Question: Count the number of objects in the diagram.
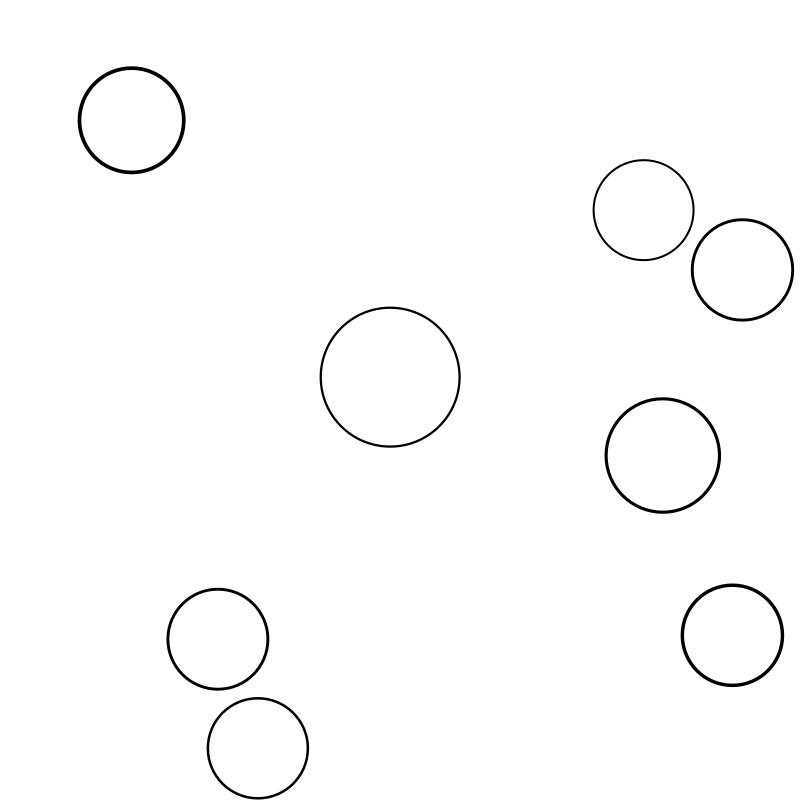
Answer: 8